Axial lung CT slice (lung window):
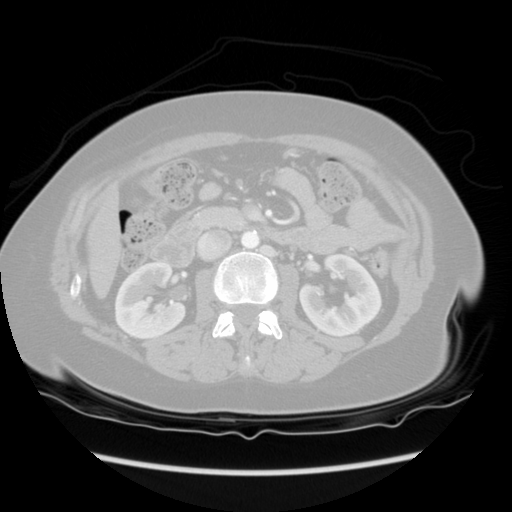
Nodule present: no